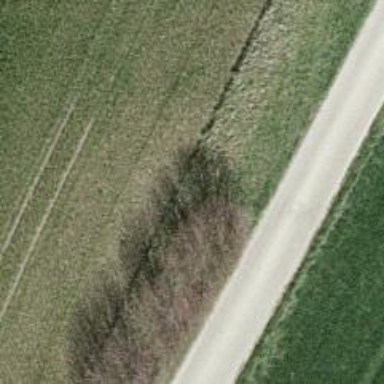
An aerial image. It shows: Hedge barrier.